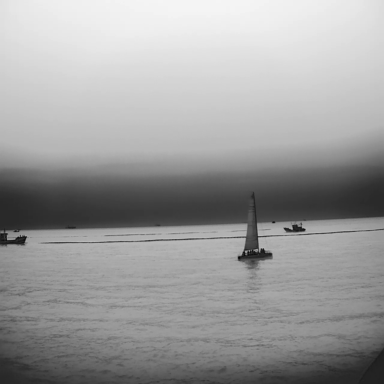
There are four objects shown in the infrared image, including three bulk_carriers, and a sailboat.